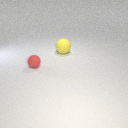
large yellow rubber sphere to the right of small red rubber sphere